Question: I'm interested in making a heat map based on a series of latitude longitude points. I've seen some examples that use the <URL>. Any ideas?

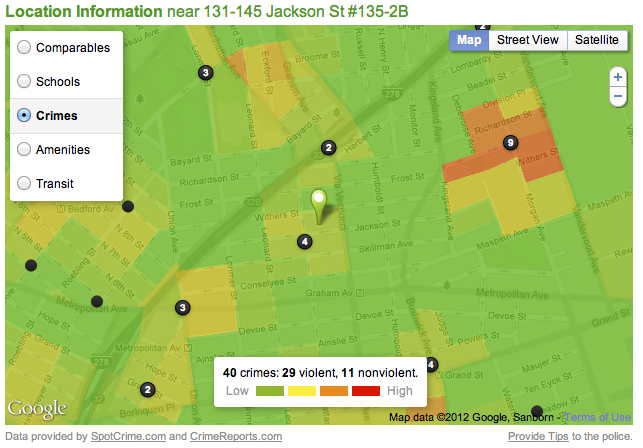
Answer: I wonder if you could try using <URL>.
It is an experimental service from Google with which you can upload your own data in spreadsheets, CSV or KML format to Google and then visualize the given data with Tables API on map.